Interaction volume radius: 5 \u00c5
Interaction volume height: 20 \u00c5
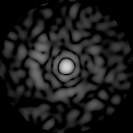
Disorder parameter: 0.9089